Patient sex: F
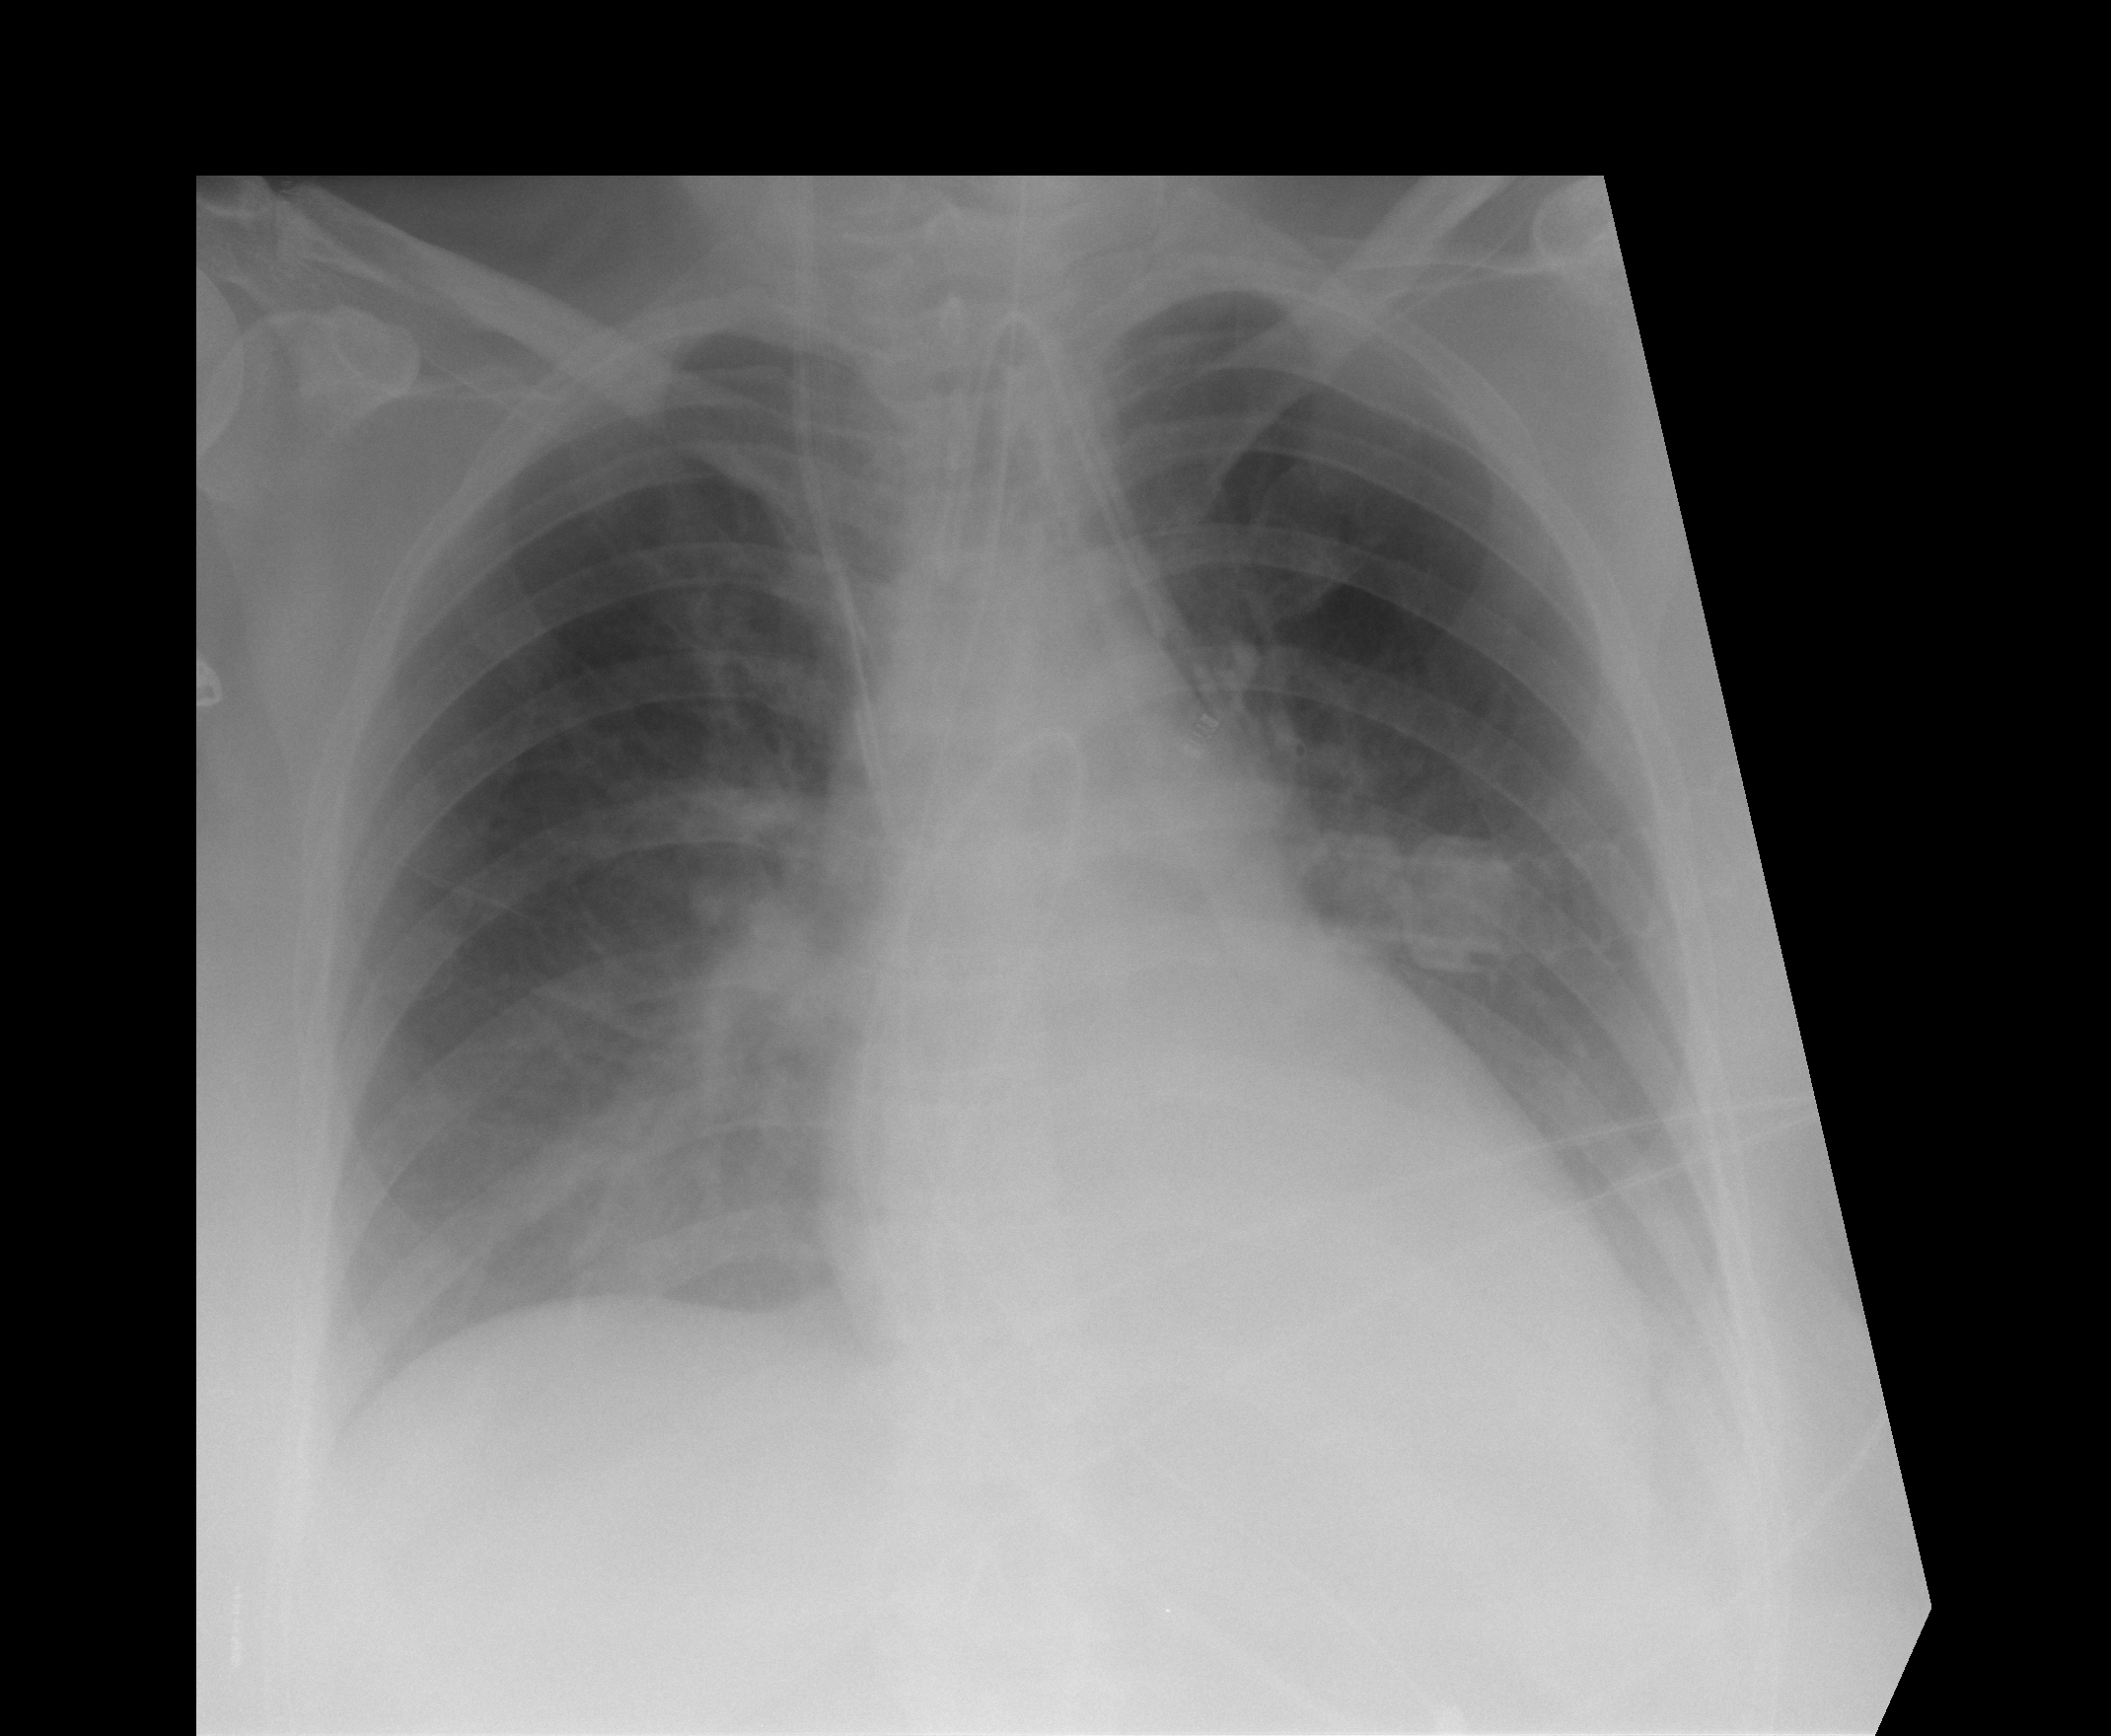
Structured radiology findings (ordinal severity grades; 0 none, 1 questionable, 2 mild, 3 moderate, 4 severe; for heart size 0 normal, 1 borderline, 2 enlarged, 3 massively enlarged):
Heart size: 0
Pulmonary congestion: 0
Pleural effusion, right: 1
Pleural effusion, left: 2
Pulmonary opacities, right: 2
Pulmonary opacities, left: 0
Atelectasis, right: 2
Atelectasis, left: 2